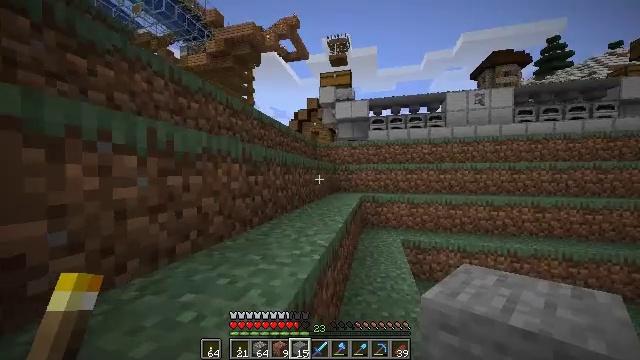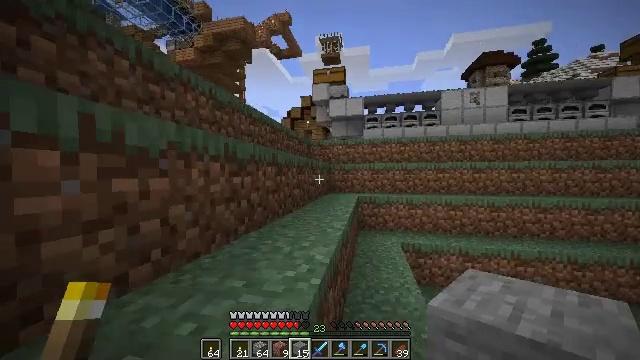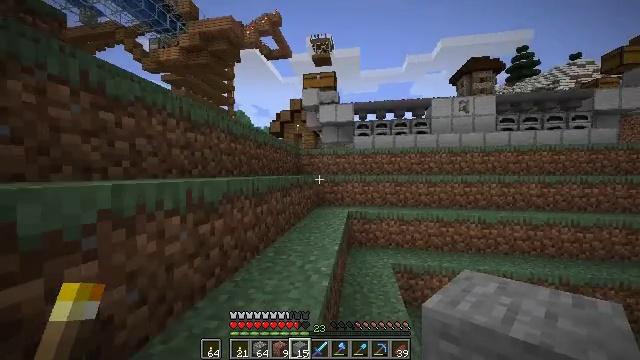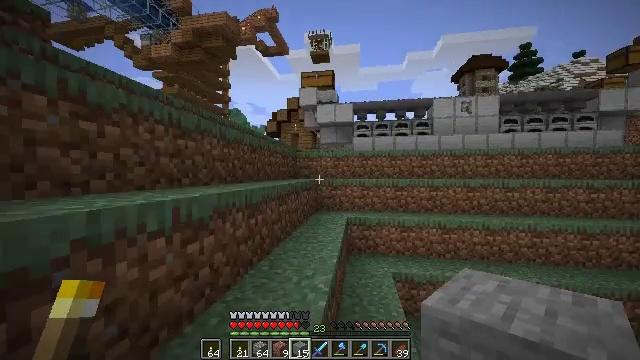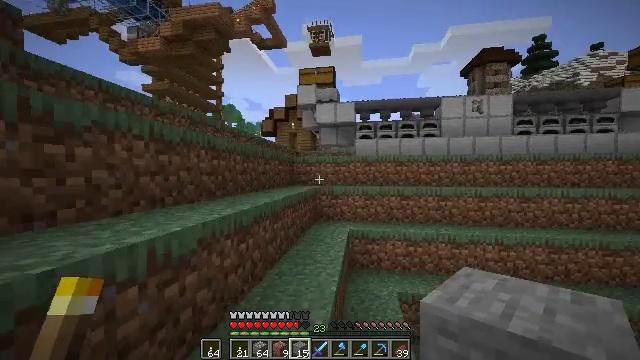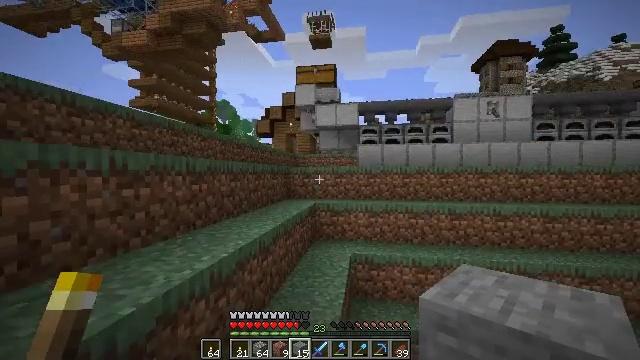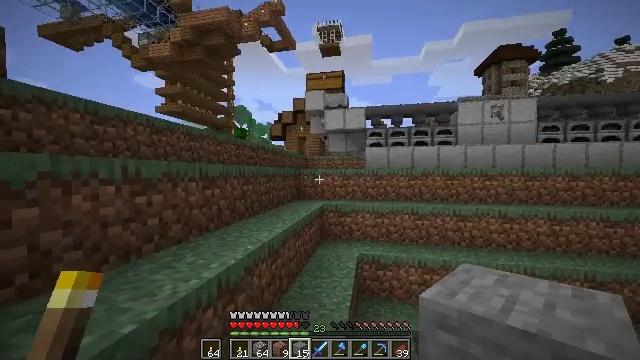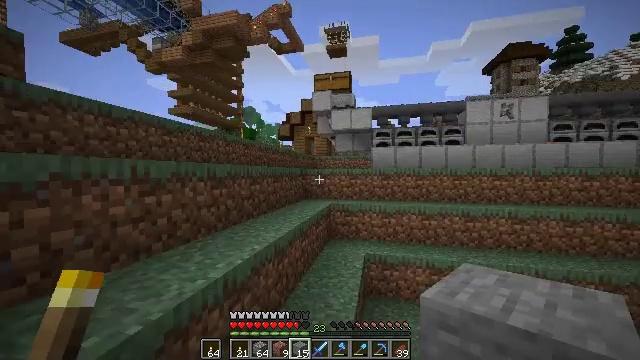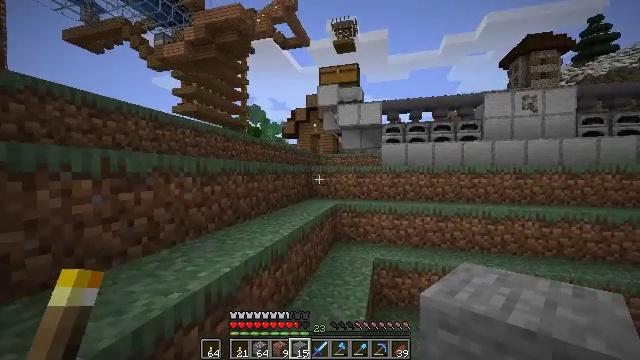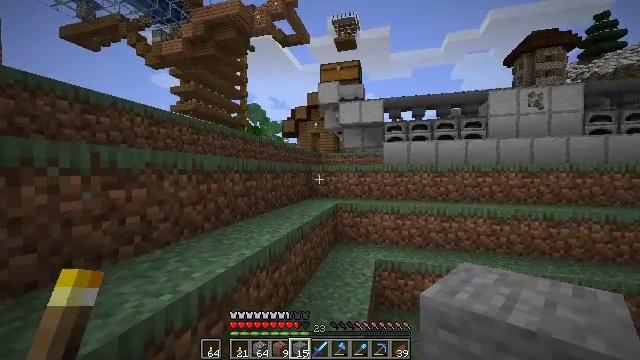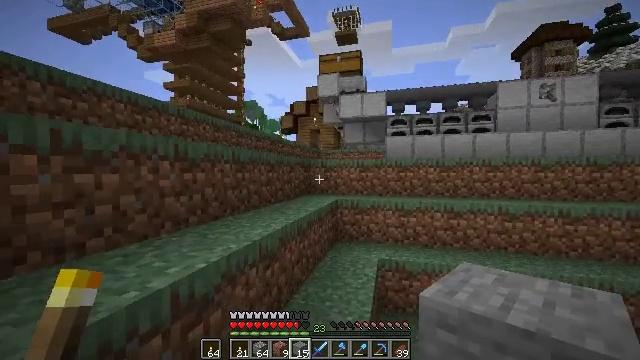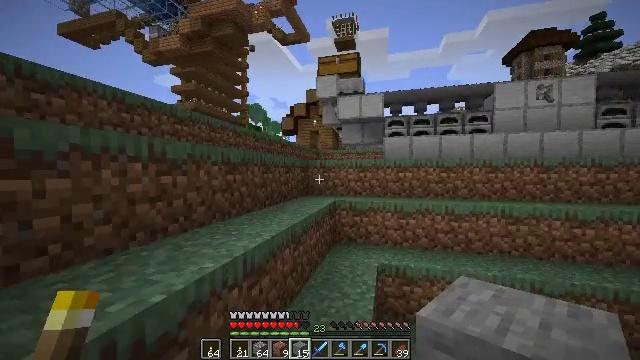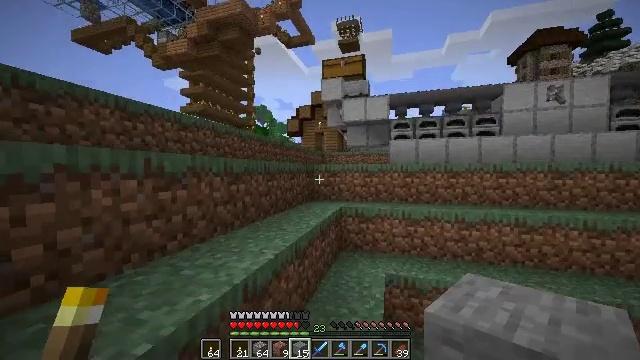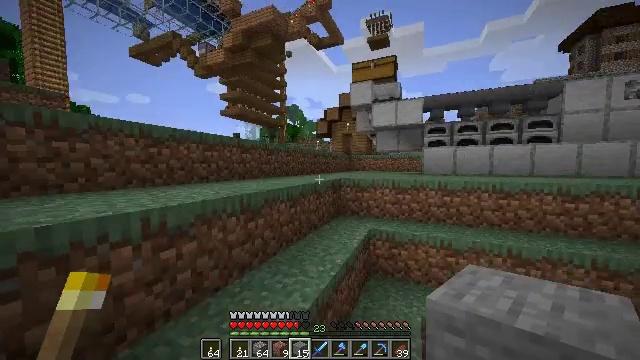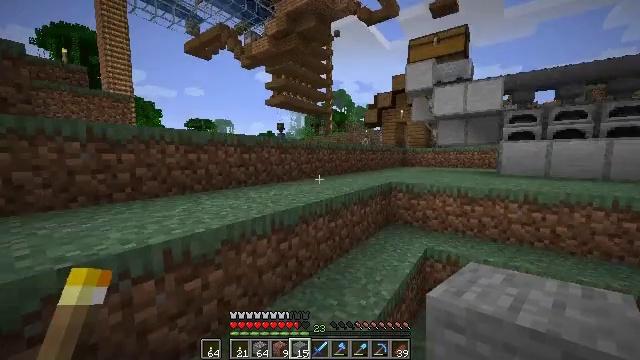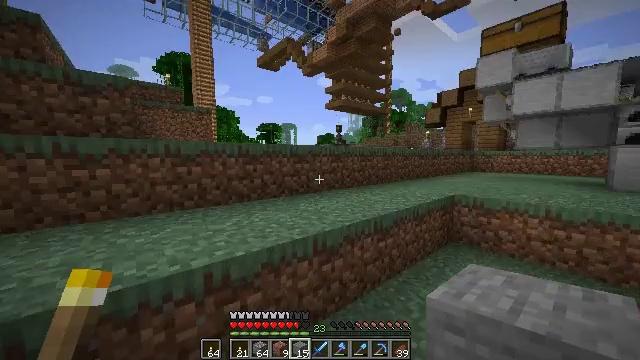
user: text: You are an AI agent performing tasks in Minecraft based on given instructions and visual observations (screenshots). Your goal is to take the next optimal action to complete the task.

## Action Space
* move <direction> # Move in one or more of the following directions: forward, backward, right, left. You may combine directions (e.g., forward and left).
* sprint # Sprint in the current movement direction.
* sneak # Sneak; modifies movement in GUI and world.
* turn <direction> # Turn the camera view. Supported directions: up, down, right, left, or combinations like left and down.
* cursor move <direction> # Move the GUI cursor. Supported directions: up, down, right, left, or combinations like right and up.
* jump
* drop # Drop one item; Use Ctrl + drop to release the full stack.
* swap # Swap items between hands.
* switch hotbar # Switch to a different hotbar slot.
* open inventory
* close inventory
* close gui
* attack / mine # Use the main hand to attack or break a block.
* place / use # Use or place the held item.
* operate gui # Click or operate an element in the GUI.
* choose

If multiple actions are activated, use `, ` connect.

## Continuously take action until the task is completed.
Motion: motion action
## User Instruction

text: Gather the jungle slab for reuse.
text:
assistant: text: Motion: move forward, turn right, jump
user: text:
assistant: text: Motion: move forward, turn right, jump
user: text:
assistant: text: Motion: move forward, jump
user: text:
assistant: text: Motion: move forward, jump
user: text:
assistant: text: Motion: move forward, sprint, jump
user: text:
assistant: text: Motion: move forward, sprint, turn left, jump
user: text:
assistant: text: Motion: move forward, sprint, turn left, jump
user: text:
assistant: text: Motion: move forward, turn left, jump
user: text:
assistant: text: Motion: move forward, jump
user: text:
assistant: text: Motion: move forward, jump
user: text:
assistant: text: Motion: move forward, jump
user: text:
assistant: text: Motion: move forward, turn left, jump
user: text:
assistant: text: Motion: move forward, sprint, turn left and down, jump
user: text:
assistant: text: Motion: move forward, sprint, turn left and down, jump
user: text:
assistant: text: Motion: move forward, sprint, turn left, jump
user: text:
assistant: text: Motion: move forward, turn left, jump
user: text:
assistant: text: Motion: move forward, jump
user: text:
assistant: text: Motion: move forward, jump
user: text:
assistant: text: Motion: move forward, jump
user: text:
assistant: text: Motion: move forward, jump
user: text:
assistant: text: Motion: move forward, jump
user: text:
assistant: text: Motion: move forward, sprint, jump
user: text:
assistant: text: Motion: move forward, sprint, jump
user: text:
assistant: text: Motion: move forward, sprint, turn right, jump
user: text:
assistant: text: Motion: move forward, turn right, jump
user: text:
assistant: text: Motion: move forward, turn right, jump
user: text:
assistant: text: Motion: move forward, jump
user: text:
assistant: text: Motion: move forward, turn left, jump
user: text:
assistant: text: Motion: move forward, turn left, jump
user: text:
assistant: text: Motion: move forward, turn left, jump